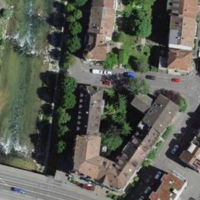
EUNIS habitat code: 54
Species observed at this site:
Valerianella locusta
Equisetum arvense
Ficus carica
Clematis vitalba